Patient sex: M
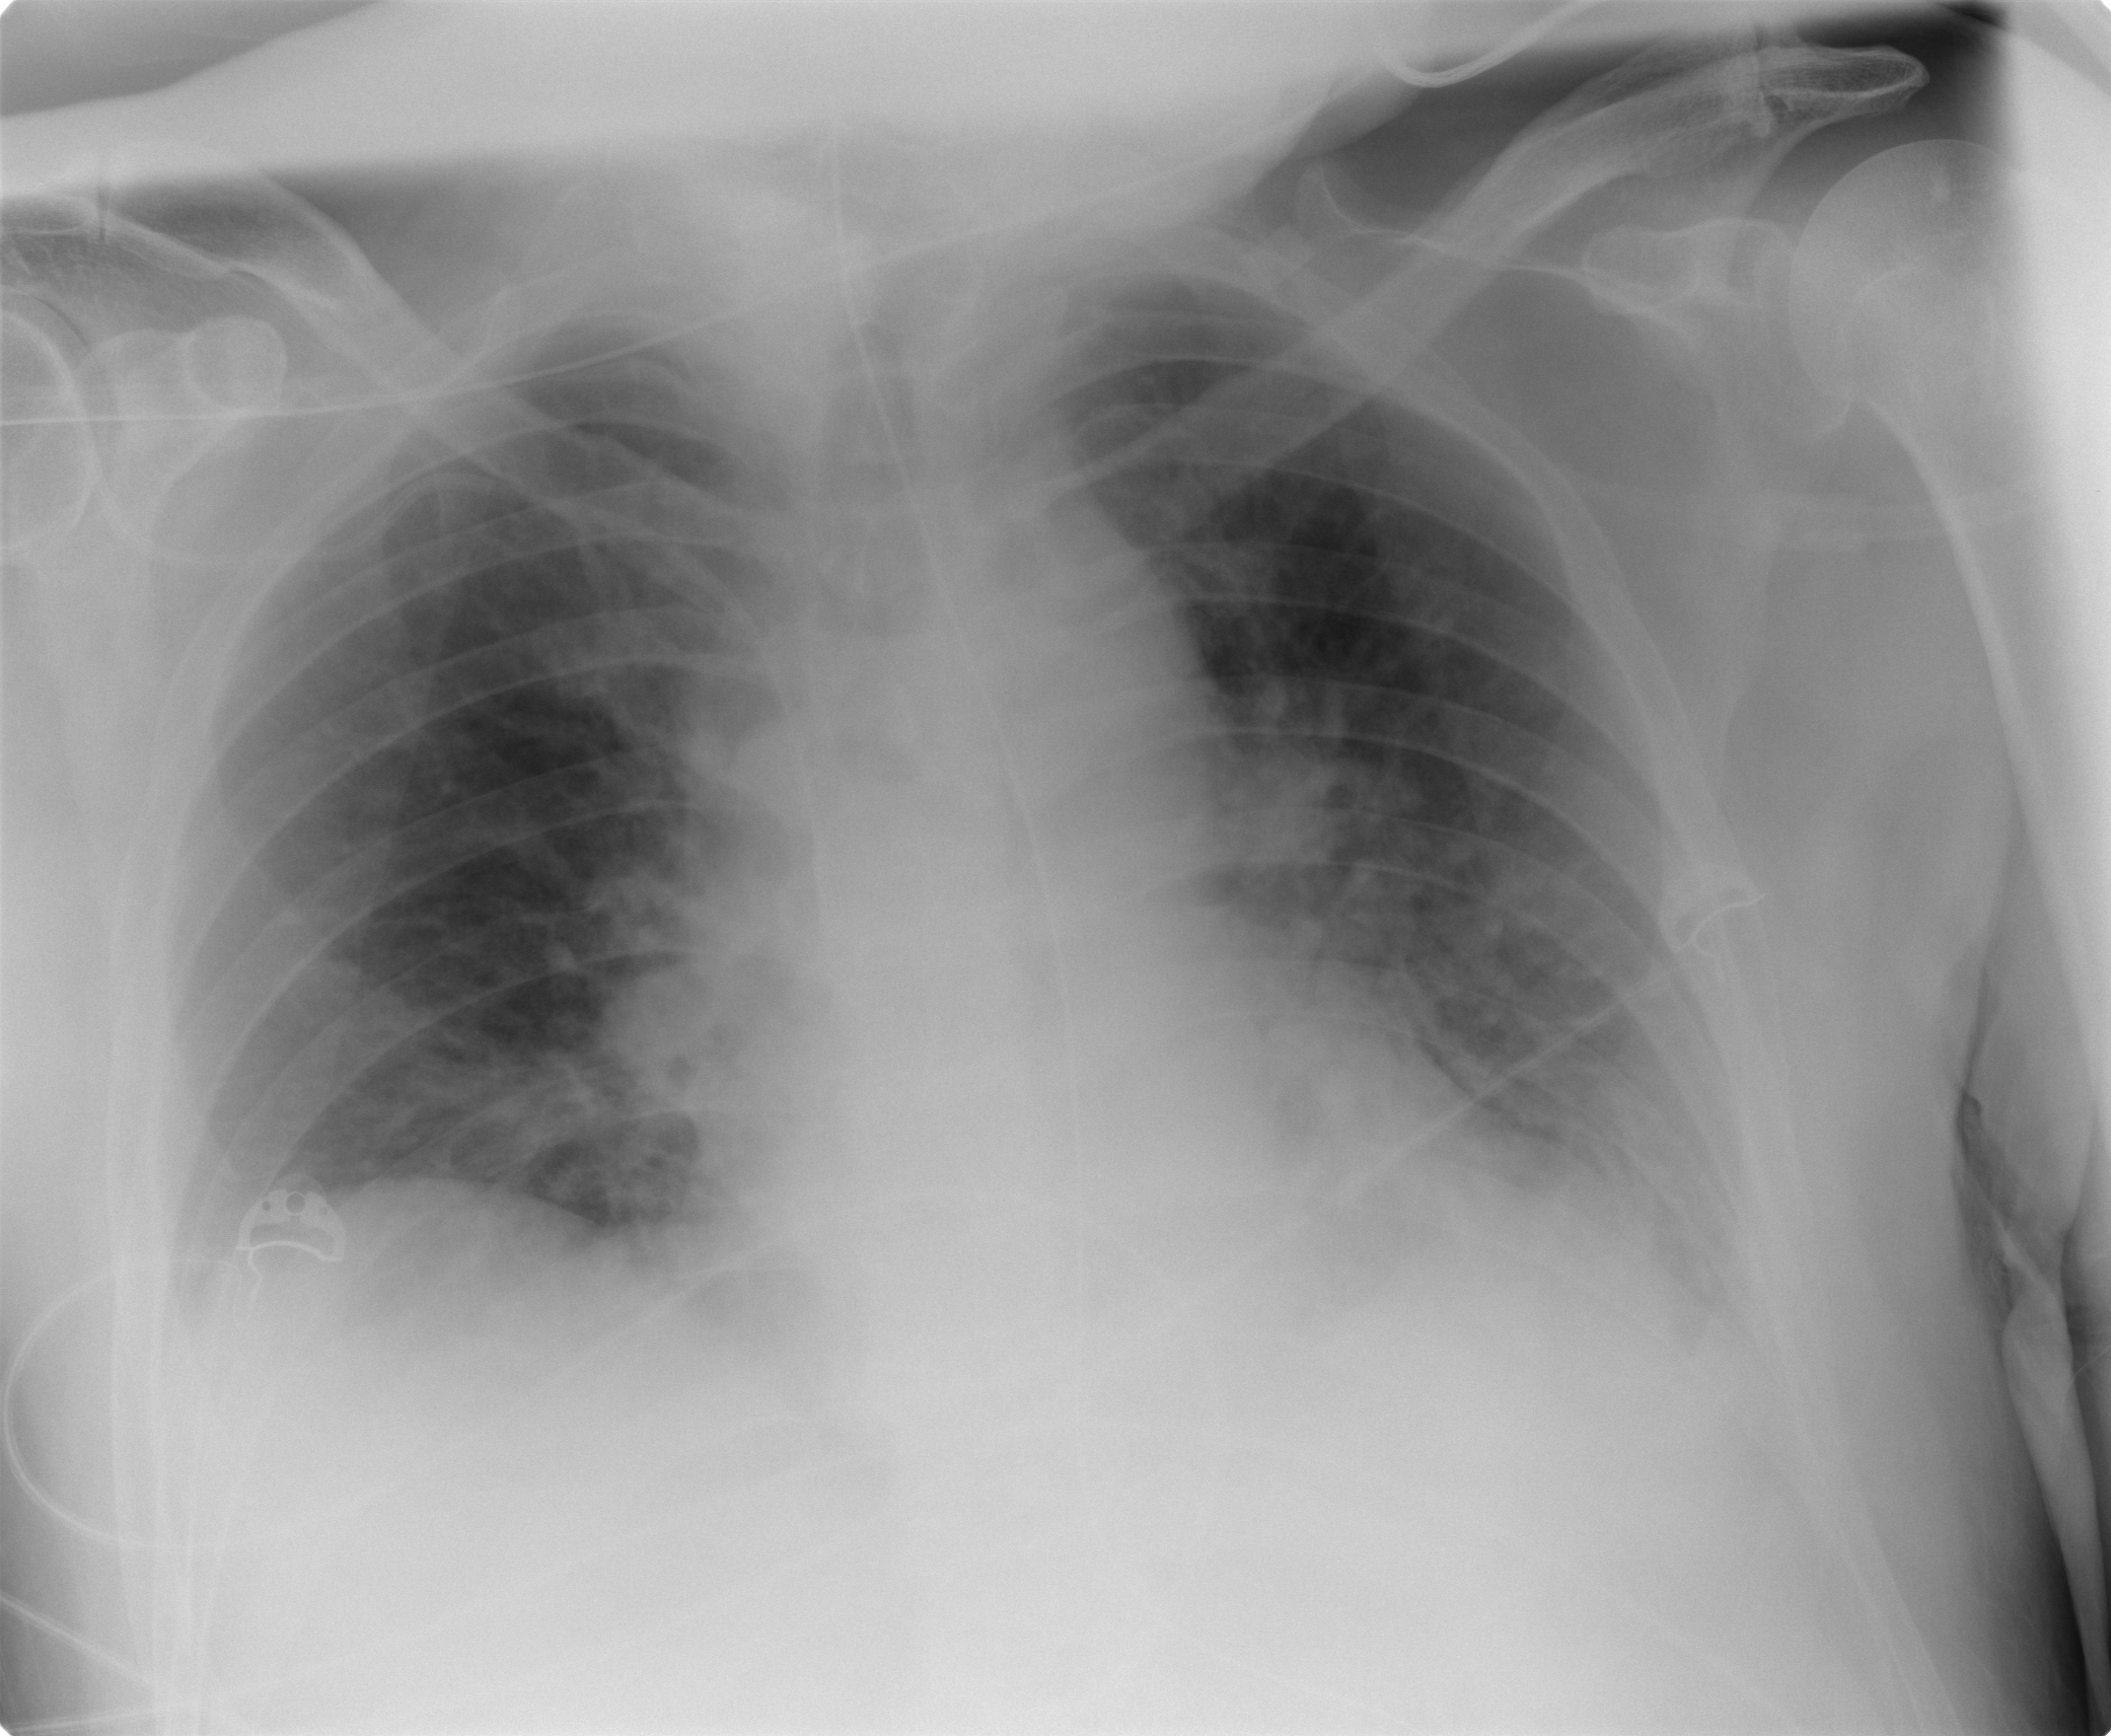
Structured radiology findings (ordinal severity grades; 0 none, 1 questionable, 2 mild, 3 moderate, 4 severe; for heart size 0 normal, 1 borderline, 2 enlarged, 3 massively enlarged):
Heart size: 1
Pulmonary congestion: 2
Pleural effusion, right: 0
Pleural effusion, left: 2
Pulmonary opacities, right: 0
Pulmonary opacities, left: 1
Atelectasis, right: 2
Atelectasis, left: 2